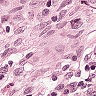
Metastatic tissue present: yes